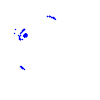
Particle: kaon